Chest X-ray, PA view. Patient: 61 years old, sex M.
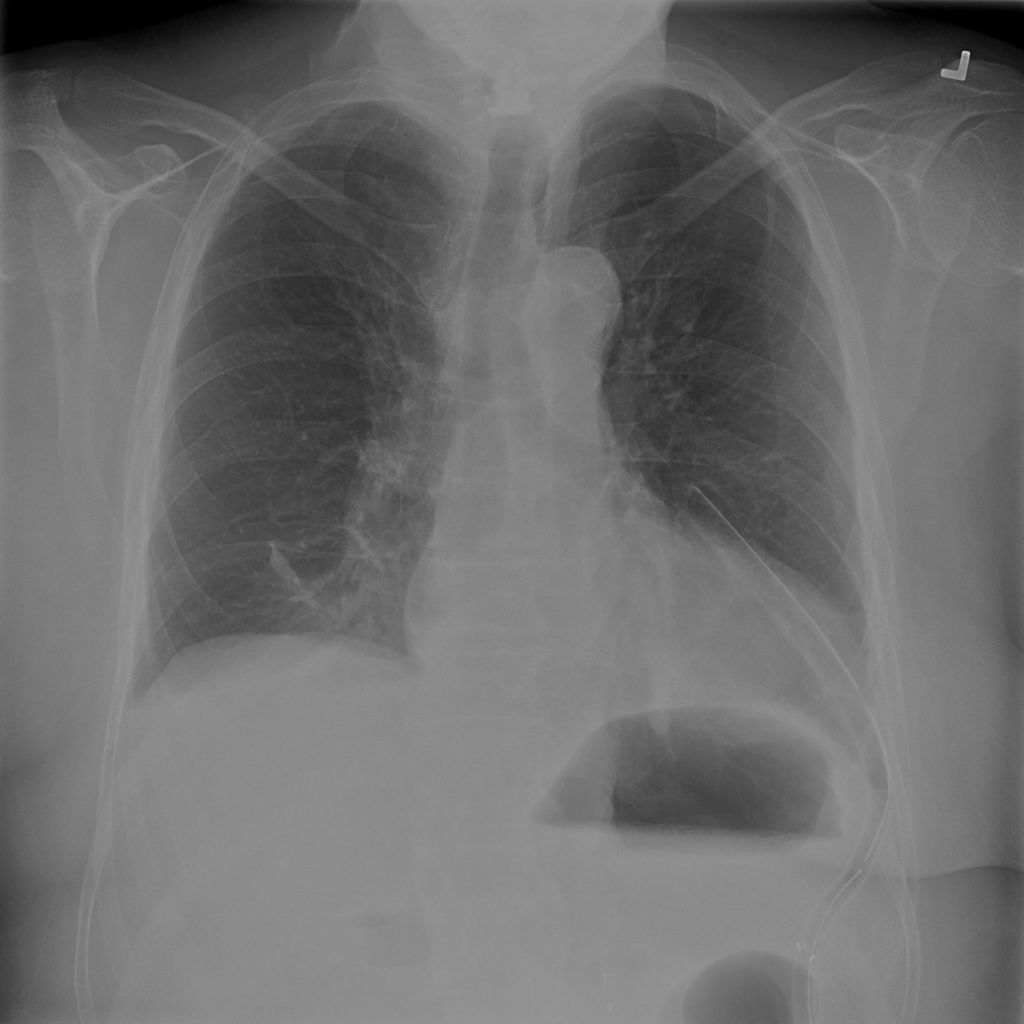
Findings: Pneumothorax